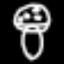
Label: mushroom